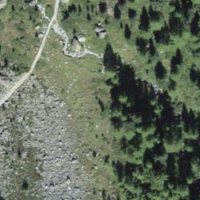
EUNIS habitat code: 41
Species observed at this site:
Rhododendron ferrugineum
Saxifraga bryoides
Buteo buteo
Colias palaeno